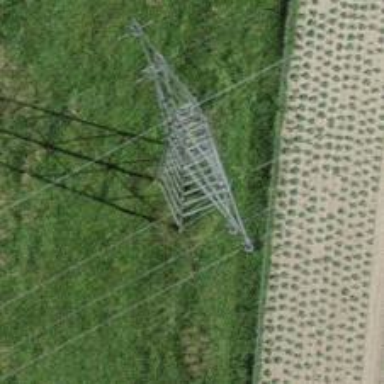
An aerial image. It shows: Lattice structure tower used for power distribution.